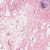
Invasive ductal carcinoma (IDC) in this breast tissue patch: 0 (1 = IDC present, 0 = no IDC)